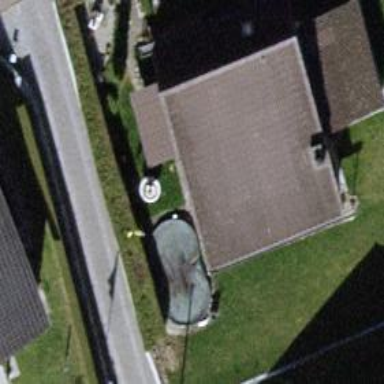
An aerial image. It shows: House with saltbox-shaped roof.